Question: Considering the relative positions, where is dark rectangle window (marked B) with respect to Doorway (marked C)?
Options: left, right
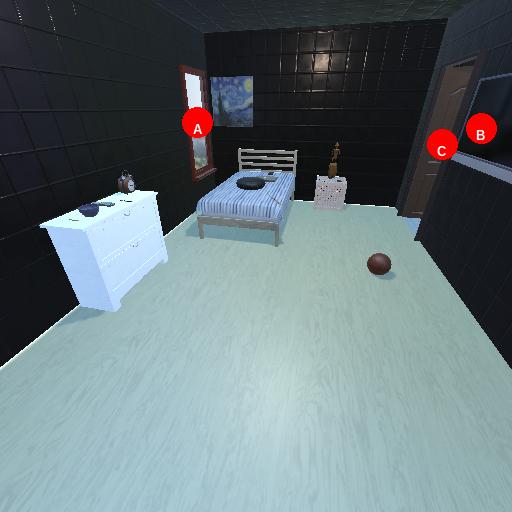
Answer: left